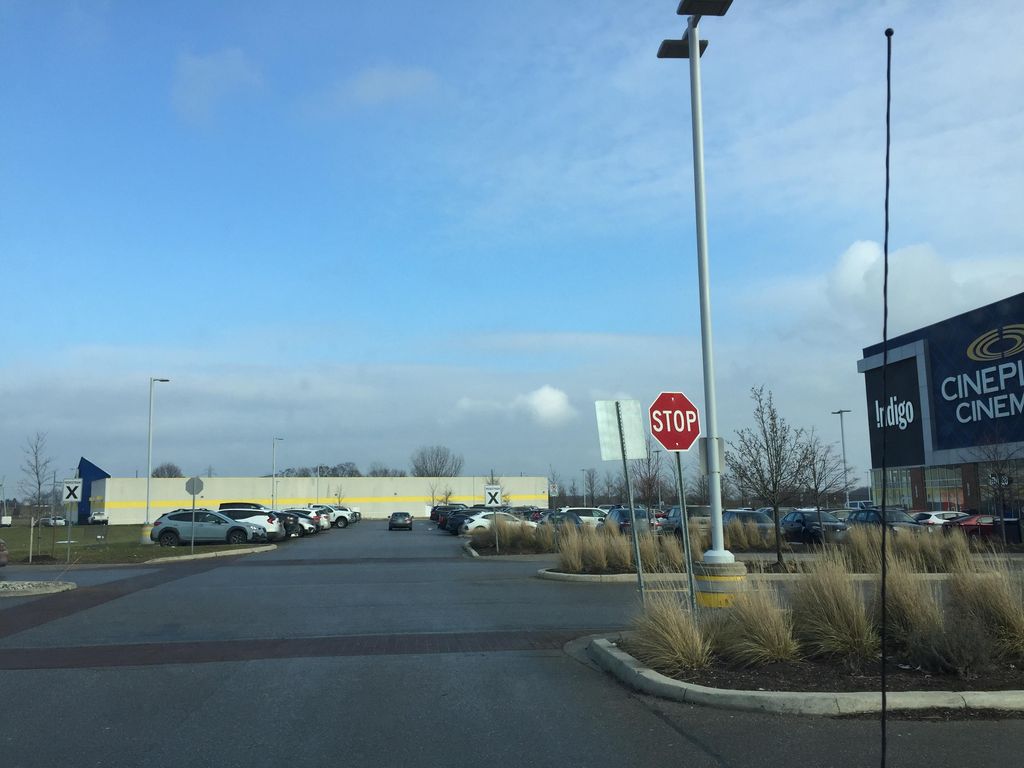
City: kitchener-waterloo